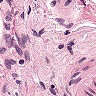
Metastatic tissue present: no